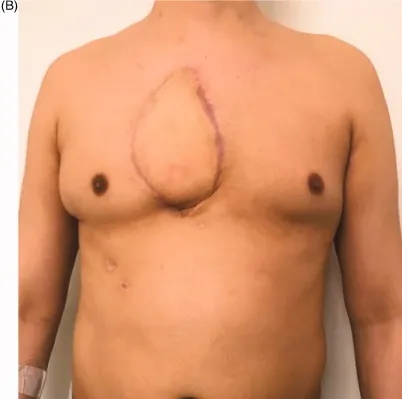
To the result four months after sternum resection and reconstruction by a polypropylene - methyl methacrylate sandwich graft and a pedicled myocutaneous latissimus dorsi flap.
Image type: medical_photograph (other_medical_photograph)